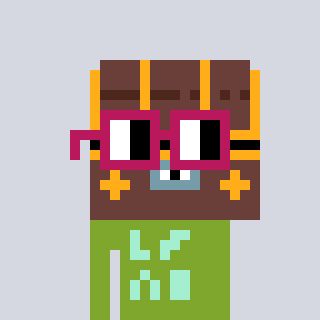
a pixel art character with square dark red glasses, a treasure chest-shaped head and a slimegreen-colored body on a cool background